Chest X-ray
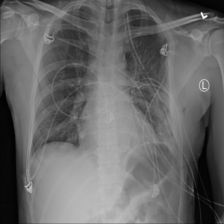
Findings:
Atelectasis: negative
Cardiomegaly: negative
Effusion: negative
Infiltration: negative
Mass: negative
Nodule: negative
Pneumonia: negative
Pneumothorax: negative
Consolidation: negative
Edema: negative
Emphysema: negative
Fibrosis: negative
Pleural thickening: negative
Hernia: negative